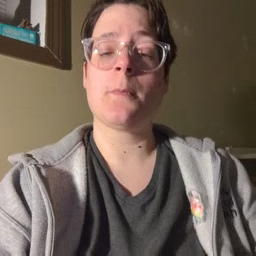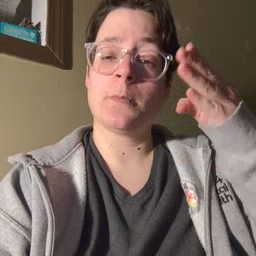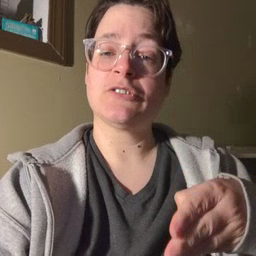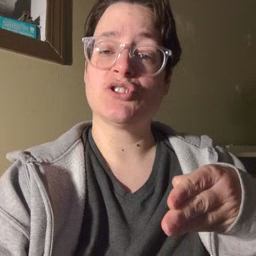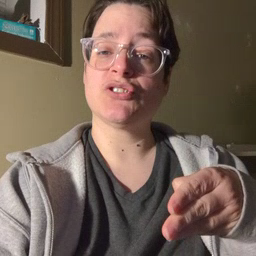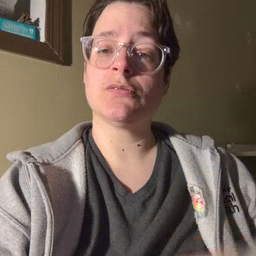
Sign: person